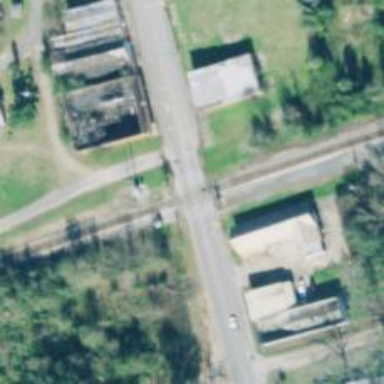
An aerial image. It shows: Level crossing with lights at the railway.